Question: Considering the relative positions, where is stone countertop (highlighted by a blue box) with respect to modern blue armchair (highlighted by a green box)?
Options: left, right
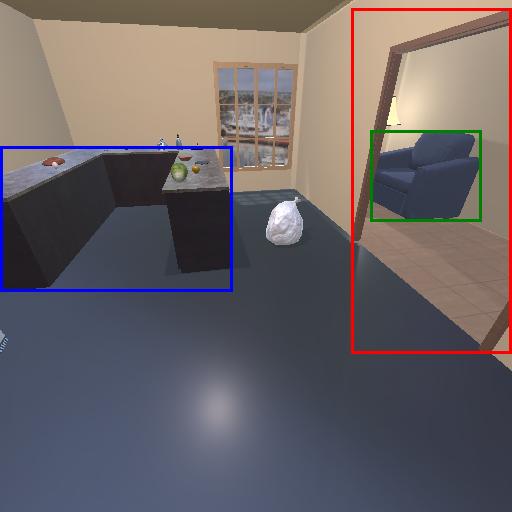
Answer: left